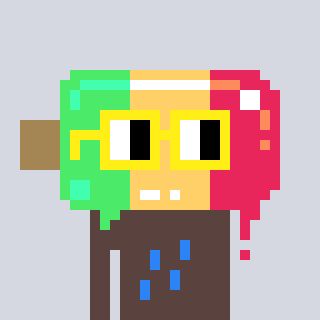
a pixel art character with square yellow glasses, a icepop-shaped head and a darkbrown-colored body on a cool background